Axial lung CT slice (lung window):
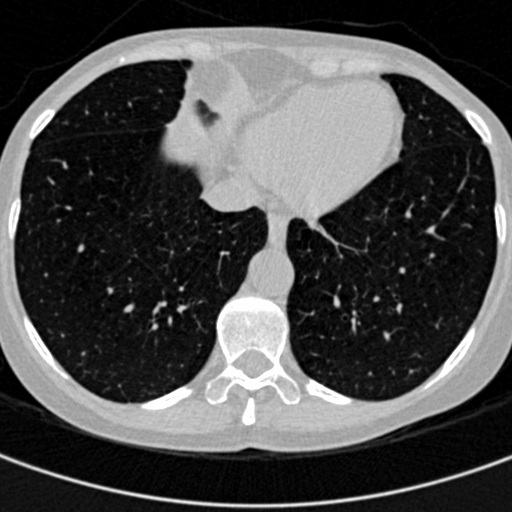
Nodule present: no